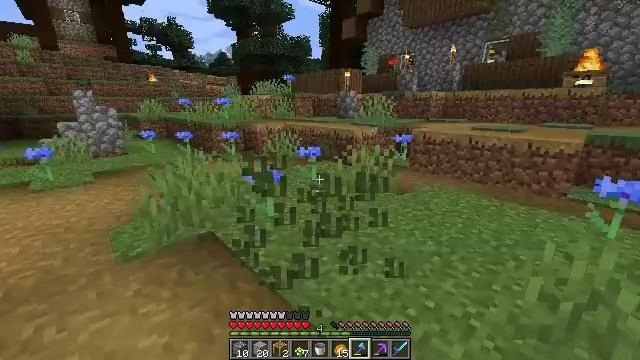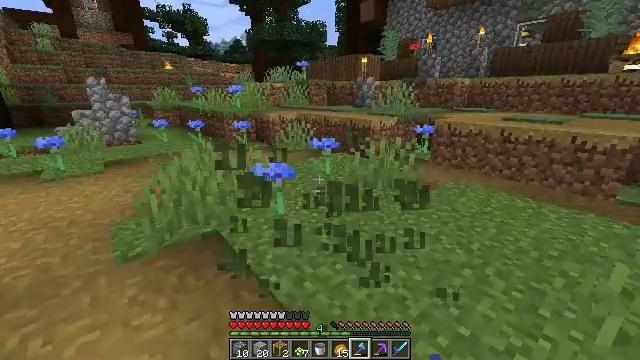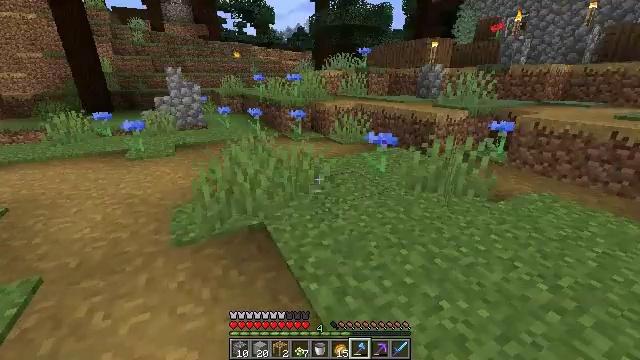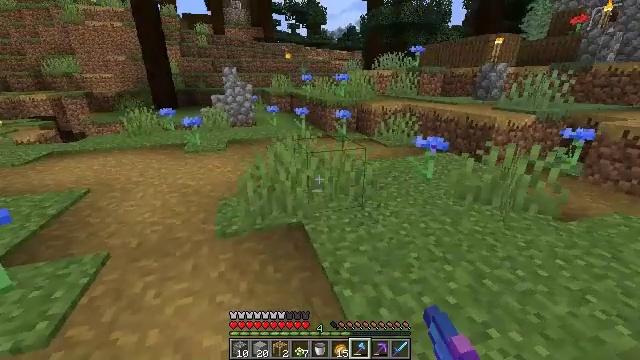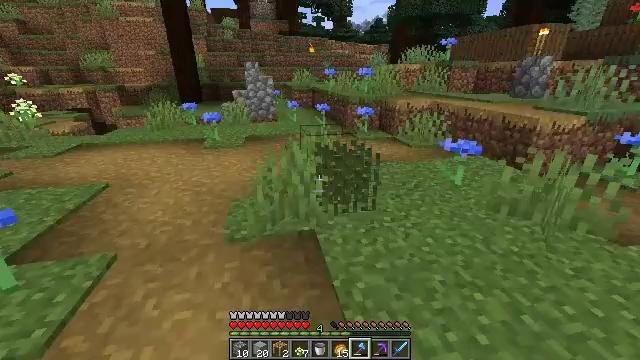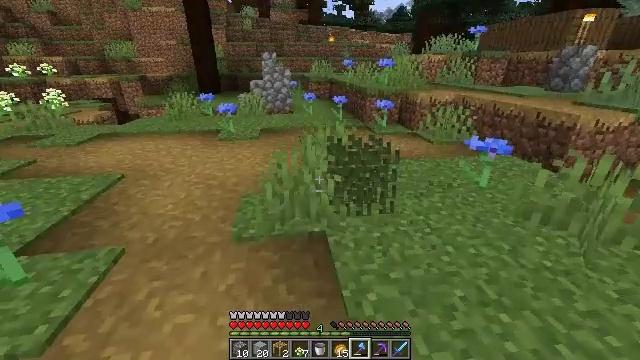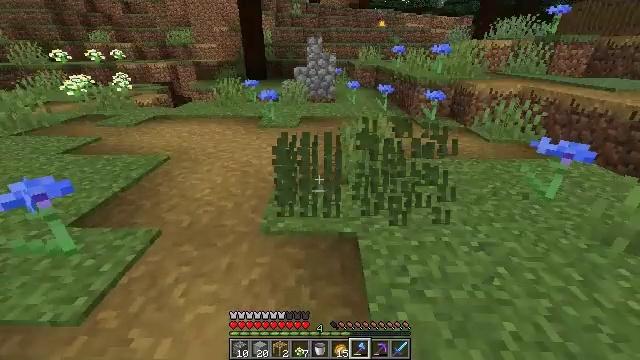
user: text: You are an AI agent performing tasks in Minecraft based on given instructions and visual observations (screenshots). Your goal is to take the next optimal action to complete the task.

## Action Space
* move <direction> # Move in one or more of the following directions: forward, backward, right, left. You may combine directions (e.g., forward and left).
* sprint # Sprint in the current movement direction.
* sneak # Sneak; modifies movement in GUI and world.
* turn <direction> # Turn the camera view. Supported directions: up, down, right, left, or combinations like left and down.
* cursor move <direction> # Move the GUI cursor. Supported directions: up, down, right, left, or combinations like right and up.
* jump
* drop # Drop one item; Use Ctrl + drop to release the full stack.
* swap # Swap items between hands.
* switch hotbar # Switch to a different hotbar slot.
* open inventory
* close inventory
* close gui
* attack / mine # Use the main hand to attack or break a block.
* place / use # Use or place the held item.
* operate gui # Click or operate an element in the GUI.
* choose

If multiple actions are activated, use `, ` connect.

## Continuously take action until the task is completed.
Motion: motion action
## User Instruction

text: Harvest a cornflower from the meadow.
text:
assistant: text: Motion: move forward, turn left and down, attack / mine
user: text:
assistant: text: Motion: move forward, turn left and down, attack / mine
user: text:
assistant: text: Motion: move forward, turn left
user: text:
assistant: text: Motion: move forward, turn left and down, attack / mine
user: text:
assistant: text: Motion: move forward, turn left and down, attack / mine
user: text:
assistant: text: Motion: move forward, turn left and down, attack / mine
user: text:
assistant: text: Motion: no_op